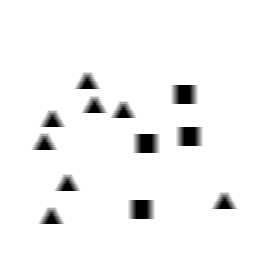
Squares: 4
Triangles: 8
Stars: 0
Total shapes: 12